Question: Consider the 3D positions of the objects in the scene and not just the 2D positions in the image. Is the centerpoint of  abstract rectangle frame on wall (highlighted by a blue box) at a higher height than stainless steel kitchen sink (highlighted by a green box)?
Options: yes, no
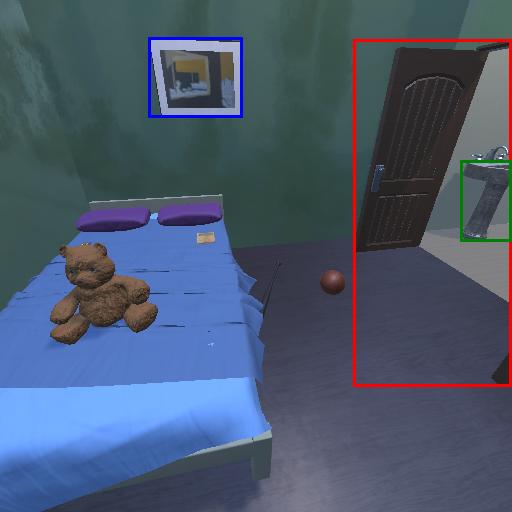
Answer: yes